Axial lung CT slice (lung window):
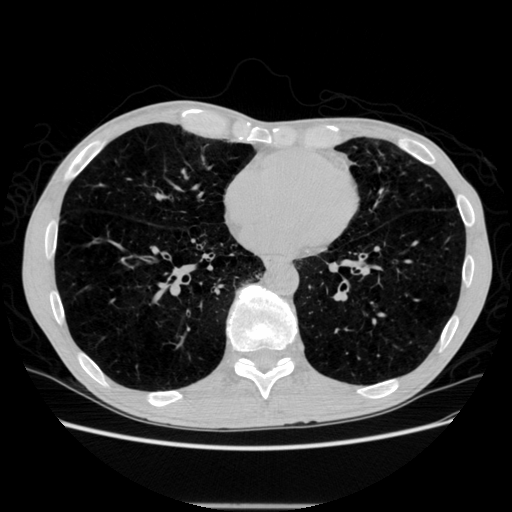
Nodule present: no